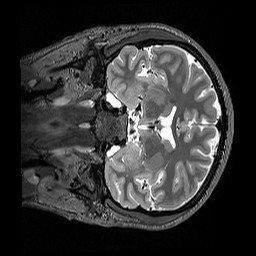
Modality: T2w
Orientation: coronal
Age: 26
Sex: male
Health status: healthy
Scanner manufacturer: siemens
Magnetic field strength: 3 T
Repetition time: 3.2 s
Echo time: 0.568 s